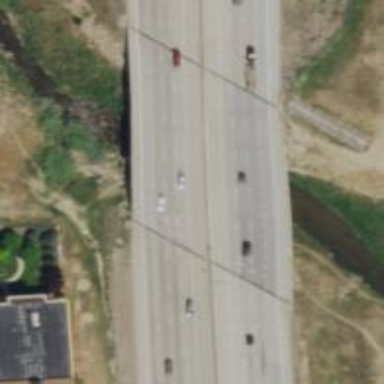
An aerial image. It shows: Bridge over motorway.